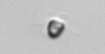
Label: Pyramimonas